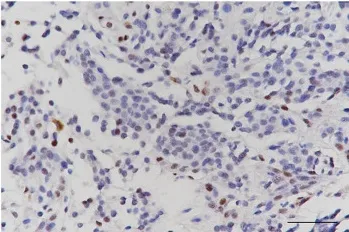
Histological characteristics of liver masses. Ki-67 index. P53 stain. PRL was strongly positive in liver masses indicating metastases from PRL-producing pituitary carcinoma, not from GIST.
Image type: pathology (immunostaining)